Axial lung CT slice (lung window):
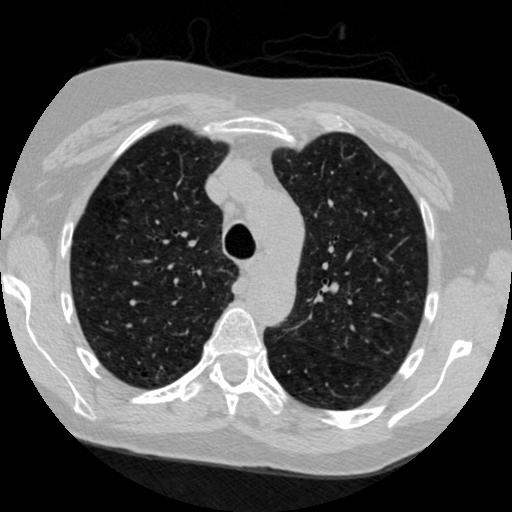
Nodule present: no